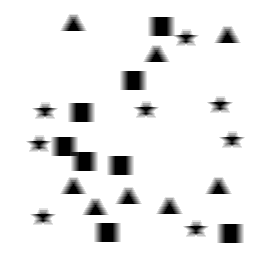
Squares: 8
Triangles: 8
Stars: 8
Total shapes: 24